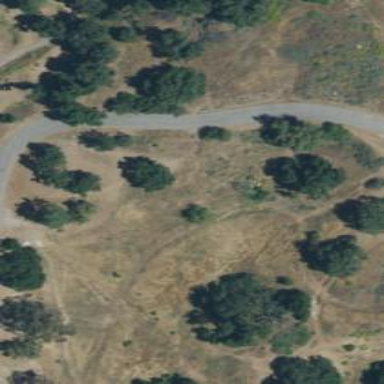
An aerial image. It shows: Disc golf basket.